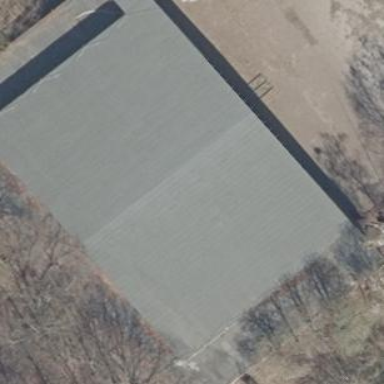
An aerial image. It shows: Part of building.